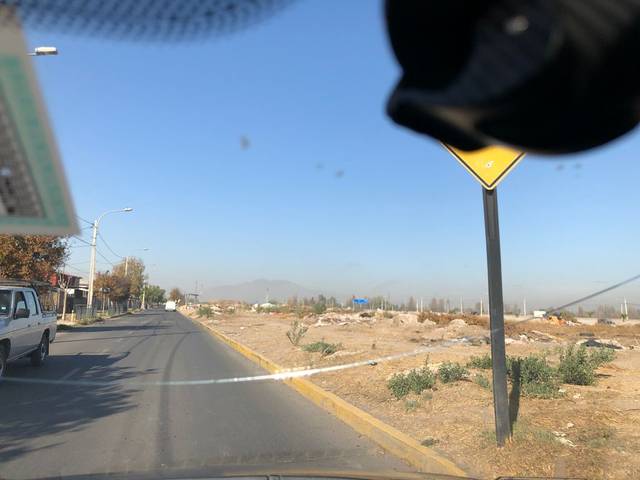
Region: Chile
Coordinates: -33.571, -70.611